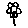
Label: flower